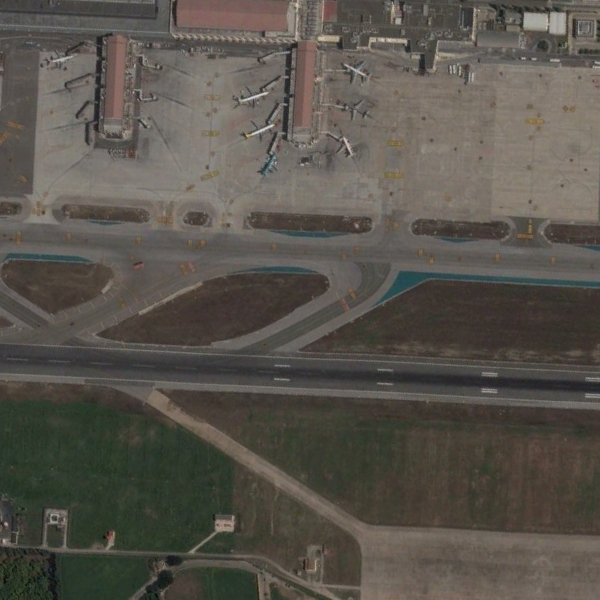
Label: Airport